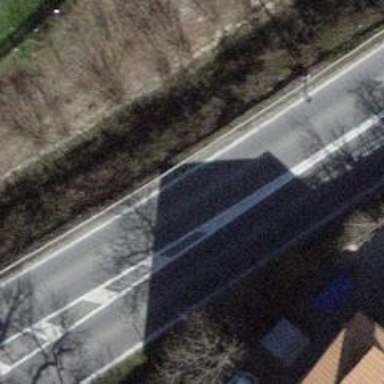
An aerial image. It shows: Secondary road with asphalt surface.